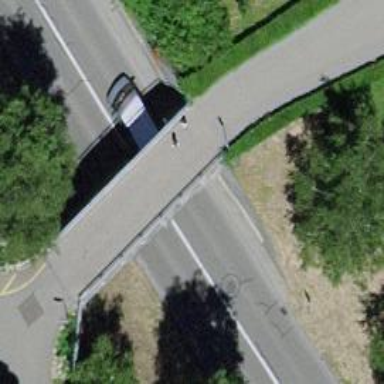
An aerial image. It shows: Asphalt path that serves as bridge.